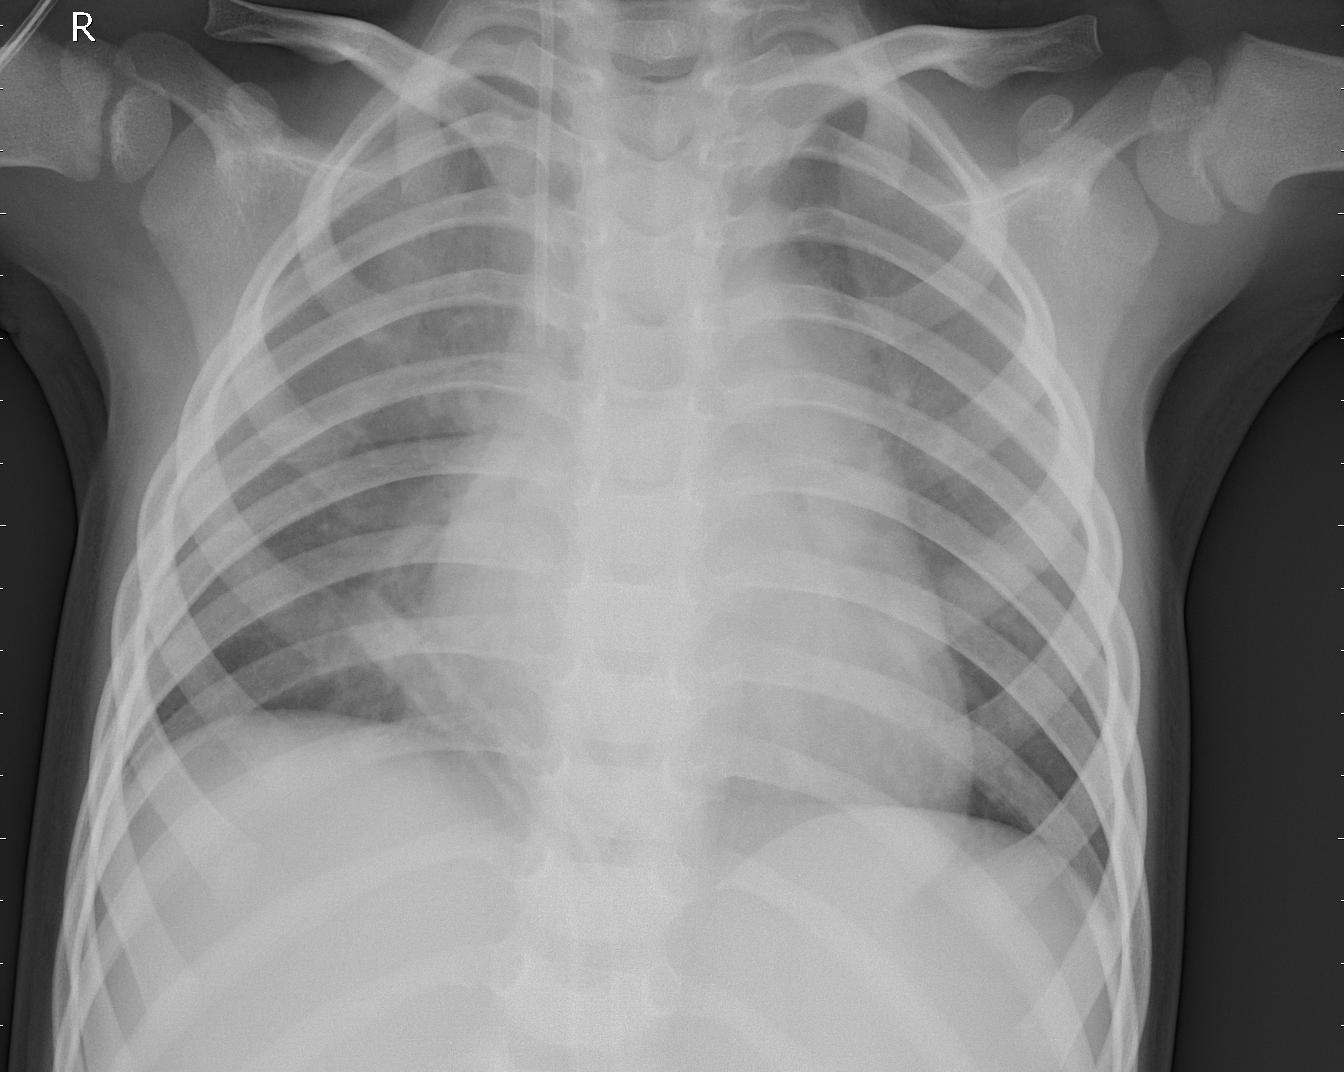
Diagnosis: PNEUMONIA